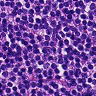
Metastatic tissue present: no